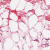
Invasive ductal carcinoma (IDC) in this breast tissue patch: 0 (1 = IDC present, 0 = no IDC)